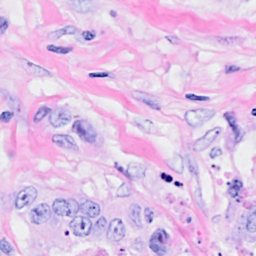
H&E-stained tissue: Breast